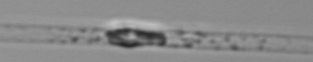
Label: Dactyliosolen_blavyanus